Question: Blimey, this Sandboxing makes me despair: I have an app that's been released on Apple's store (so, in theory, it's gone through review...), it's a slide show player - nothing too fancy - the user can drag and drop images onto an NSTableView or select through NSOpenPanel. Anyway, I thought I'd use it myself so I recompiled a copy onto my laptop and all of a sudden I'm not allowed security bookmarking:
'''
QuickSlide(1412) deny mach-lookup com.apple.scopedbookmarksagent.xpc
'''
The above appears whenever I drag and drop images or select them through the NSOpenPanel.
I have the following entitlements:

The code I'm using to generate the bookmarks is:
'''
-(NSData*)genSec:(NSURL*)aURL
{
NSError *error;
NSData *secData = [aURL bookmarkDataWithOptions:(NSURLBookmarkCreationWithSecurityScope | NSURLBookmarkCreationSecurityScopeAllowOnlyReadAccess | NSURLBookmarkCreationPreferFileIDResolution)
includingResourceValuesForKeys:nil relativeToURL:nil error:&error];
if (error) {
[self setReport: [NSString stringWithFormat:@"Can't access %@ due to SandBoxing",aURL]];
return nil;
}
return secData;
}
'''
Sure enough, the 'report' method is also fired along with the Console logging.
It's never done this before in the months I did of development. I've also tried it on my dev Mac Pro crate, tried code-signing with different or no signing, and even downloaded it from the App Store (tried twice with 2 different accounts); all with the same result. I've also used the very handy Receigen app to check the entitlements in the compiled bundle. I'm running 10.7.5. The only thing that stops it from throwing errors is if I un-check the 'enable sandboxing' option in Xcode and compile.
Argghhh. Can someone point out the blindingly obvious mistake that somehow has slipped through 2 beta-testers, me, and an App Store reviewer...?!!!!
It has to be something obvious doesn't it?
UPDATE: I got a colleague to download a fresh copy to his laptop and there was no problem with sandboxing. I'd still appreciate it if anyone can shed some light on what's happening to my installs...
Todd.
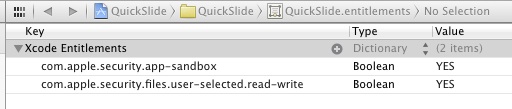
Answer: Sure enough it seems from your entitlements that it is something obivous. You need to add this one as well:
'''
com.apple.security.files.bookmarks.app-scope
'''
I don't know why it was working before and now isn't, but I'm positive you need to declare this entitlement for security scoped bookmarks to work.